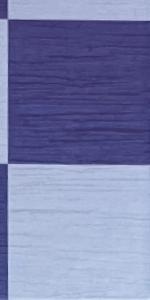
Label: Empty